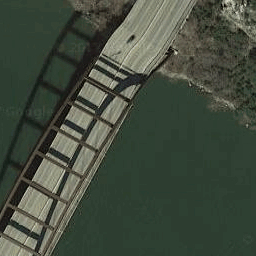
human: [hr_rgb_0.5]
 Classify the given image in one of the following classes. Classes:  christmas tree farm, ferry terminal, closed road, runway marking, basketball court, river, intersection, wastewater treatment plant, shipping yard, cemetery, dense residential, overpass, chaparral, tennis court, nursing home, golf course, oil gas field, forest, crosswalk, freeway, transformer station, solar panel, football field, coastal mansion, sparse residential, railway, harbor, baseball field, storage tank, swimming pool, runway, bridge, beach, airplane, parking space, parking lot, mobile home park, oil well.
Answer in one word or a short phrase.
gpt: bridge